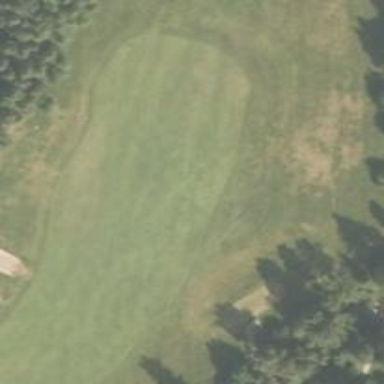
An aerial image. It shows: View of golf hole.